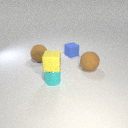
small cyan metal cylinder in front of large brown rubber sphere